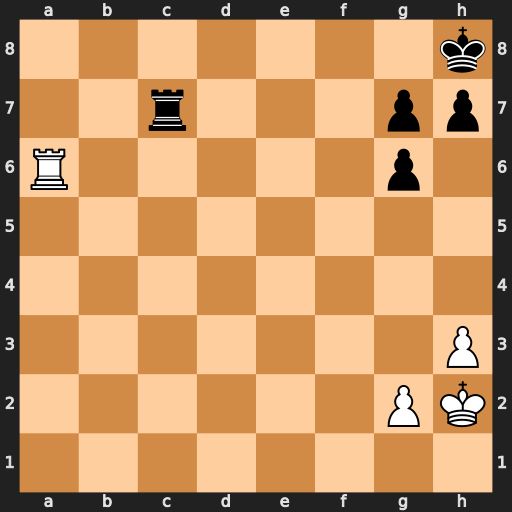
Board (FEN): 7k/2r3pp/R5p1/8/8/7P/6PK/8
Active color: w
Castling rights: -
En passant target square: -
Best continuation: Ra8+ Rc8 Rxc8#